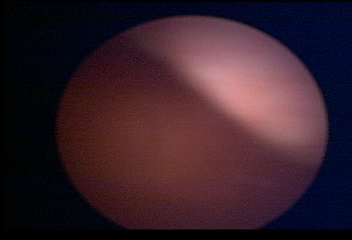
Modality: WLC
Class: Normal mucosa
Bladder cancer association: No